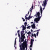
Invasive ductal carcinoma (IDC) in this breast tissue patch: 0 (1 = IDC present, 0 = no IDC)